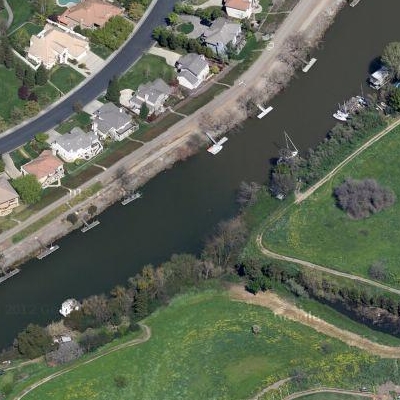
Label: RiverLake